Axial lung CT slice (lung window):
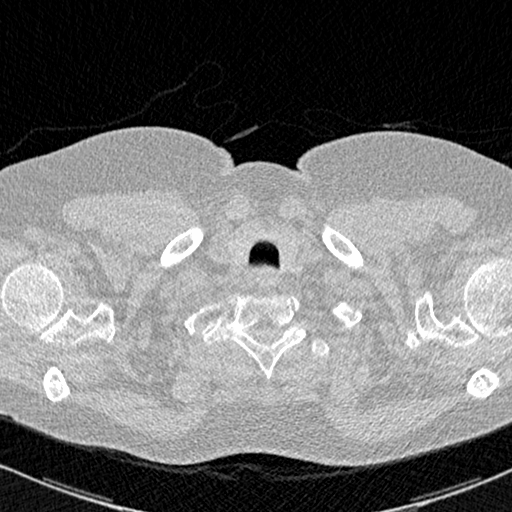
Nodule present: no